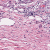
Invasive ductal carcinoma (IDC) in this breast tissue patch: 0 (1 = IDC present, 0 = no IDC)